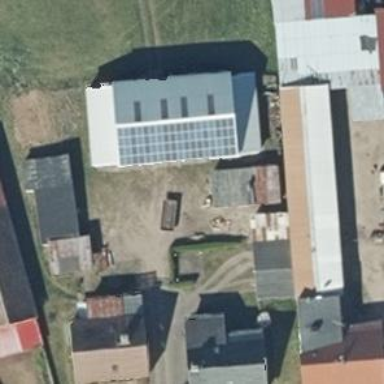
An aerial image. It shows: Solar-powered generator using photovoltaic technology. This small installation generates electricity through solar photovoltaic panels.